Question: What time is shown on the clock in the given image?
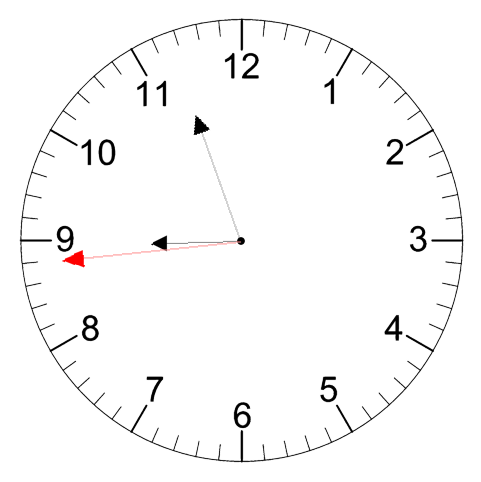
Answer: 08:56:44